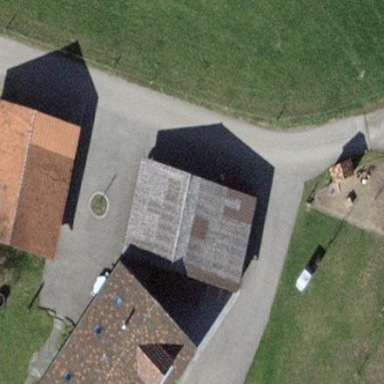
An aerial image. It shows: Gabled roof on farm auxiliary building.